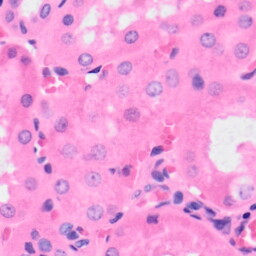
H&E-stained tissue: Kidney